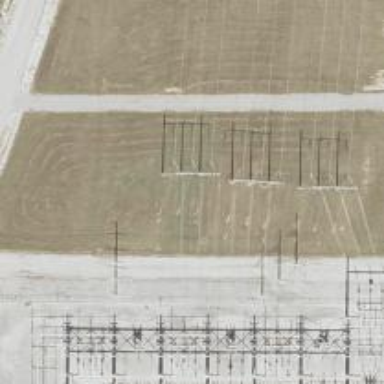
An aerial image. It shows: H-frame power tower with distinctive design.